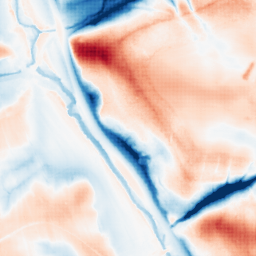
Category: classical
Decomposition family: gaussian_anisotropic
Decomposition parameters: sigma_x: 10
sigma_y: 20
Upsampling method: sinc_blackman
Upsampling parameters: scale: 8
kernel_size: 16
Upsampling scale: 8